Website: slack
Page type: payment
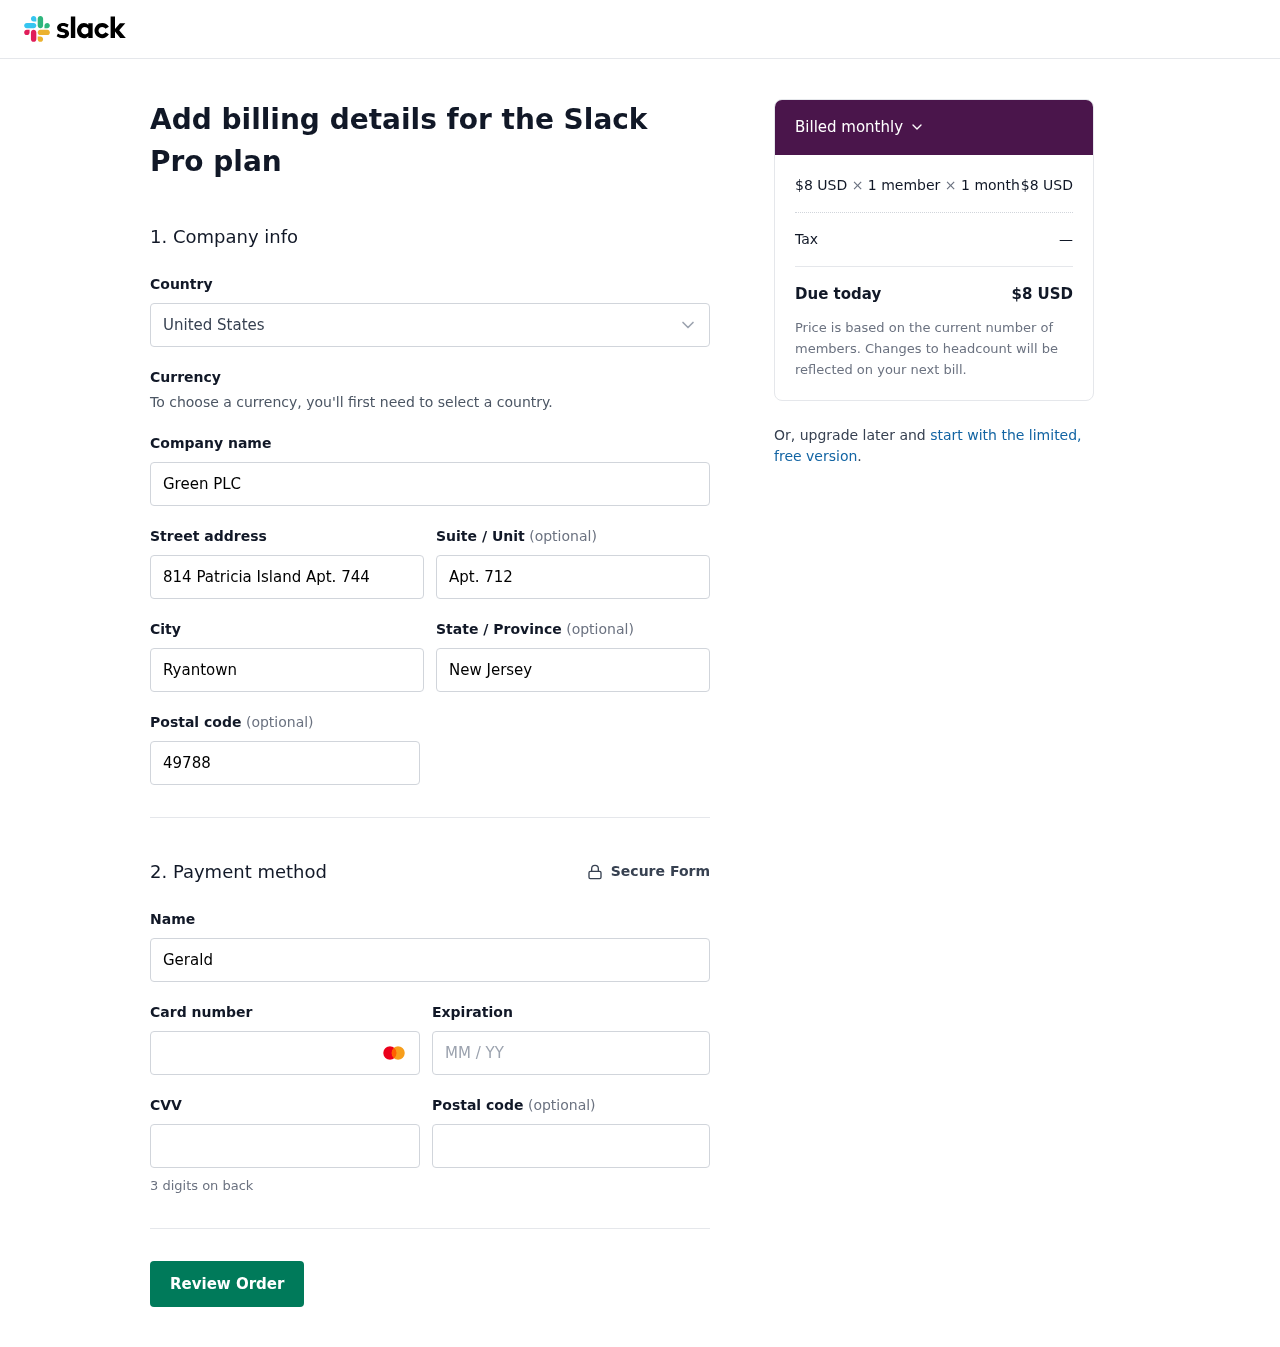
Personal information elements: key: PII_COUNTRY
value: United States
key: PII_COMPANY
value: Green PLC
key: PII_STREET
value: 814 Patricia Island Apt. 744
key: PII_STREET2
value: Apt. 712
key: PII_CITY
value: Ryantown
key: PII_STATE
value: New Jersey
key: PII_POSTCODE
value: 49788
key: PII_FULLNAME
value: Gerald Smith
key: PII_CARD_NUMBER
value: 2226 4010 5472 7254
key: PII_CARD_EXPIRY
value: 04/28
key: PII_CARD_CVV
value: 789
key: PII_POSTCODE2
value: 37681
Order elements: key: ORDER_PRICE_PER_MEMBER
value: $8 USD
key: ORDER_NUM_MEMBERS
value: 1 member
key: ORDER_NUM_MONTHS
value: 1 month
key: ORDER_SUBTOTAL
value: $8 USD
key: ORDER_TAX
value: —
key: ORDER_TOTAL
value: $8 USD